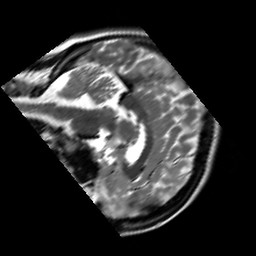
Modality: T2w
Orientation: sagittal
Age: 19
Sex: male
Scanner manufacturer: siemens
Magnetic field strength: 3 T
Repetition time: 7 s
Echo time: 0.09 s